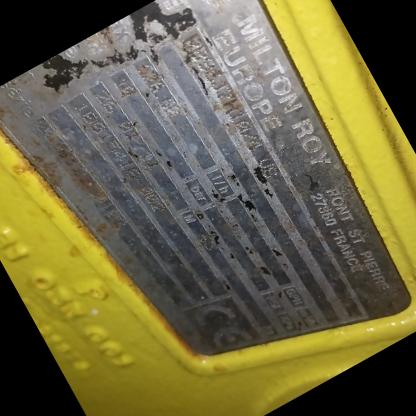
Klasa: tabliczka-znamionowa